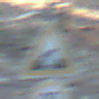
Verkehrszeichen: BeweglicheBruecke
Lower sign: Geschwindigkeit20
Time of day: MorningAfternoon
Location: Outdoor (Nature)
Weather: Clear
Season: NotSpecified
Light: Natural